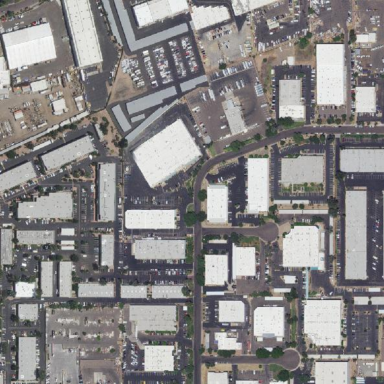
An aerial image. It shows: Industrial area.